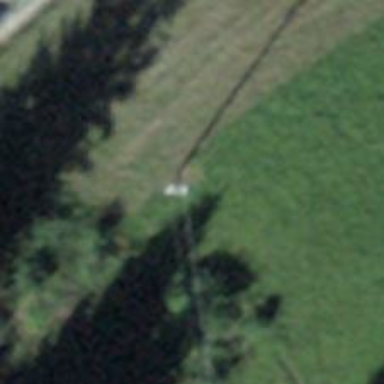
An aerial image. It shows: Power pole.